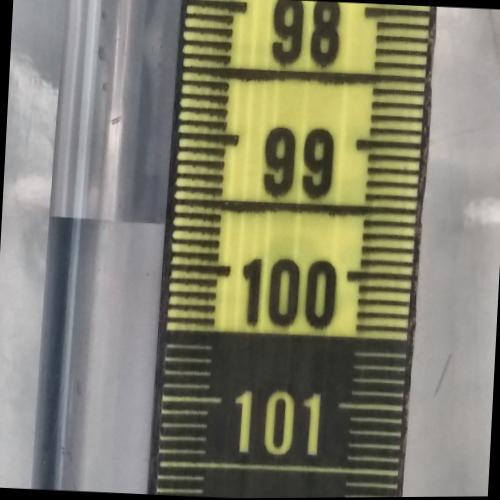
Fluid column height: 99.7 cm